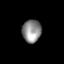
Tissue: lung
Cell type: Epithelial cells
Senescence score: 0.1156
Nuclear area (px): 425
Mean DAPI intensity: 139.268